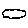
Label: cloud